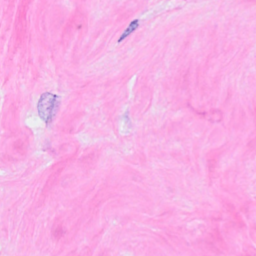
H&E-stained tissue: Breast